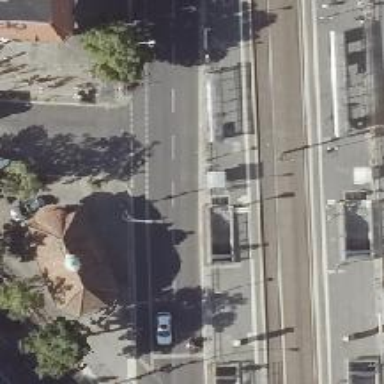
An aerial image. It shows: Subway entrance designated as public transport entrance.